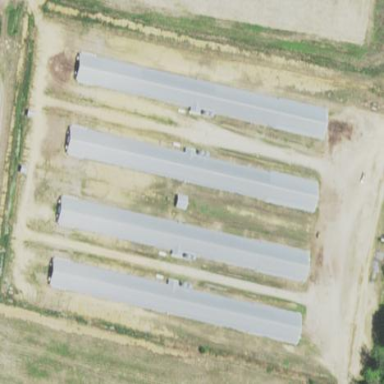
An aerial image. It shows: Poultry farmyard.